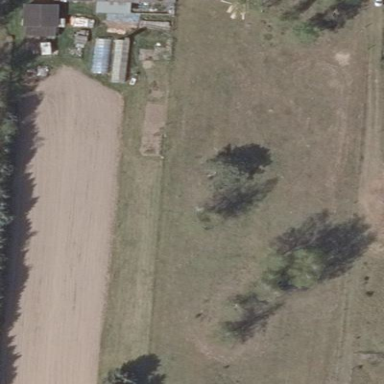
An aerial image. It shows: Farmyard area.